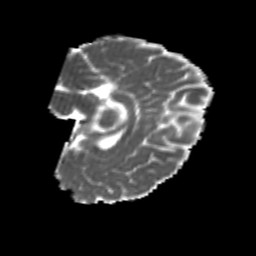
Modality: MD
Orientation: sagittal
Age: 23
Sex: female
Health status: healthy
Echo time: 0.074 s